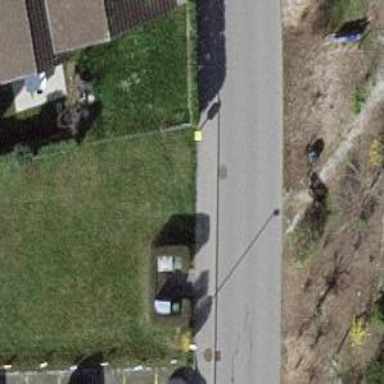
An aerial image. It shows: Post box is visible.